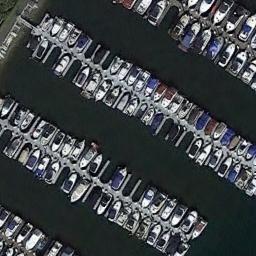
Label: harbor